Question: I was dealing with color segmentation with MATLAB. I used k-means clustering based on <URL> document and come this far codewise;
'''
global imgRGB;
global imgLAB;
img = imgRGB;
cform = makecform('srgb2lab');
imgLAB = applycform(img, cform);
ab = double(imgLAB(:,:,2:3));
rows = size(ab,1)
cols = size(ab,2);
ab = reshape(ab, rows*cols, 2);
cluster = 5;
[idx center] = kmeans(ab, cluster, 'distance', 'sqEuclidean', 'Replicates', 5);
label = reshape(idx, rows, cols);
figure; imshow(label, []);
imgSeg = cell(5);
rgb_label = repmat(pixel_labels, [1 1 3]);
for k=1:cluster
color = img;
color(rgb_label ~= k) = 0;
imgSeg{k} = color;
end
figure;
imshow(imgSeg{1});
'''
I take image as input that is why it is defined global.
For a colored image like the one in link, it produces the grayscale output.

I think it assigns gray tones as colors but I need to assign a color to each cluster. I mean not gray tone but a color. How can I achieve that?
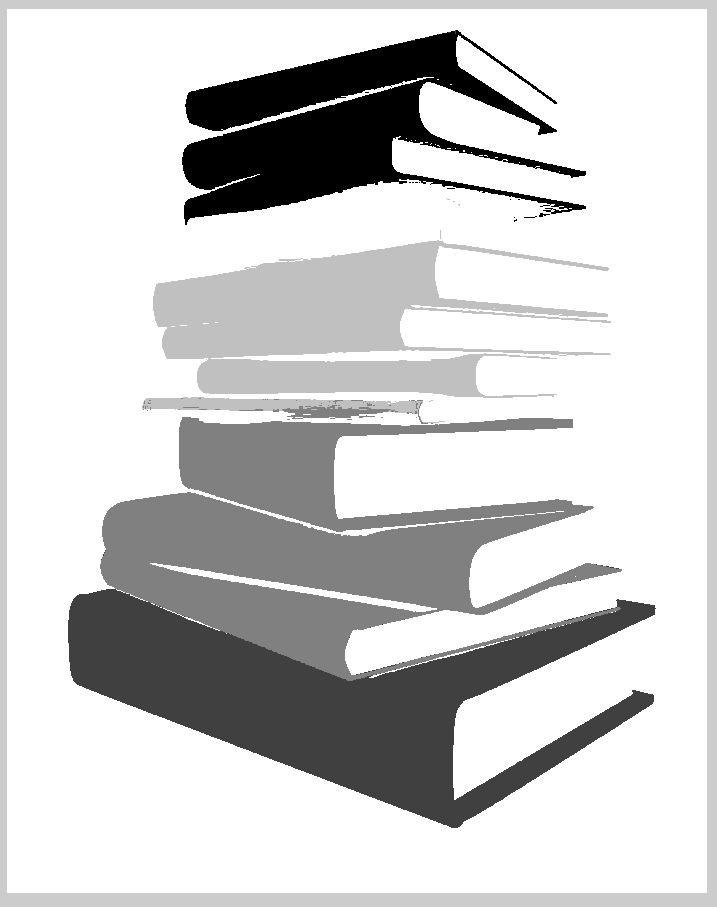
Answer: You should use a different <URL> for your figure, when displaying the labels directly.
Try:
'''
figure;
imshow(label, []);
colormap( rnad(max(imgSeg{1}(:))+1, 3) ); % use random color map
'''
However, if you wish to convert the 'pixel_labels' to an RGB image (3 color channels per pixel), you want to use <URL>;' with
'''
rgb_label = ind2rgb(pixel_labels, rand(max(pixel_labels(:)),3));
'''